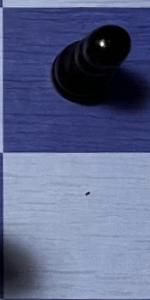
Label: Empty